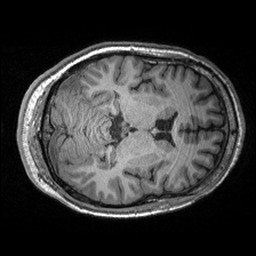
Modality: T1w
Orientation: axial
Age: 30
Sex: male
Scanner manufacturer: siemens
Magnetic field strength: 3 T
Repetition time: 2.53 s
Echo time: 0.00299 s